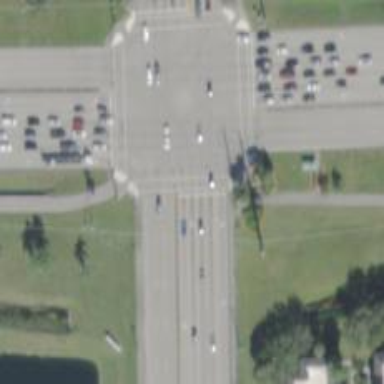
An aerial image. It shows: Uncontrolled crossing on cycleway.